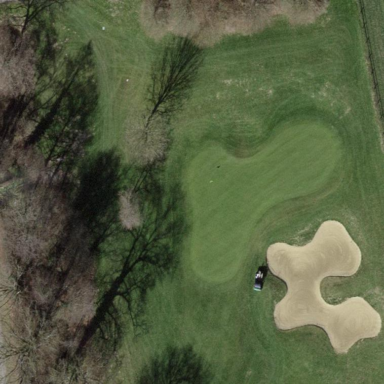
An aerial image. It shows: Picturesque green golfing area with grass land use.